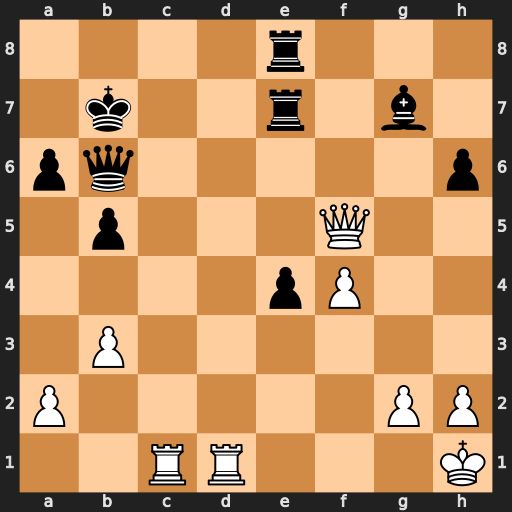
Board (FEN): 4r3/1k2r1b1/pq5p/1p3Q2/4pP2/1P6/P5PP/2RR3K
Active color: w
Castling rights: -
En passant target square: -
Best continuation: Qd5+ Kb8 Rc6 Qb7 Qd6+ Rc7 Rb6